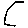
Label: hexagon